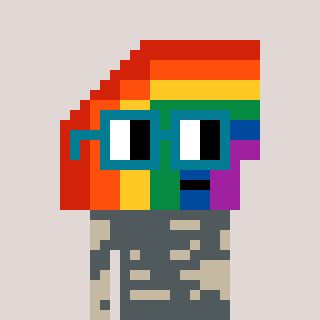
a pixel art character with square dark green glasses, a rainbow-shaped head and a bege-colored body on a warm background